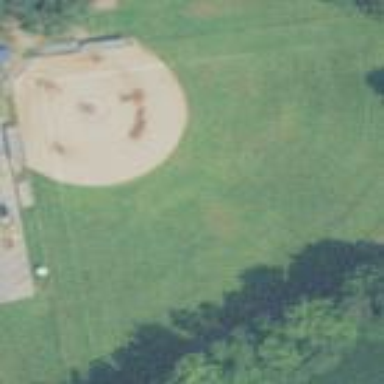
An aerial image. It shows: Softball pitch for leisure land activities.